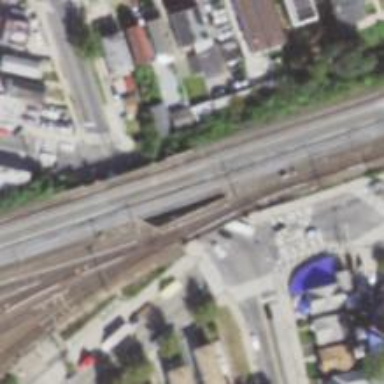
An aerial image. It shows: Bridge over electrified railway track.